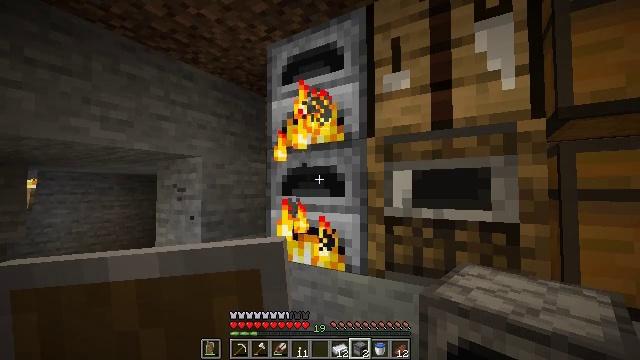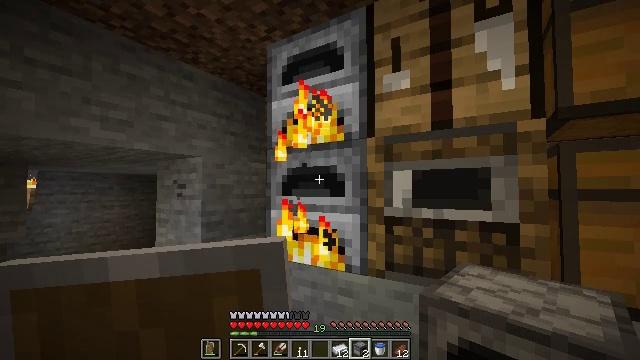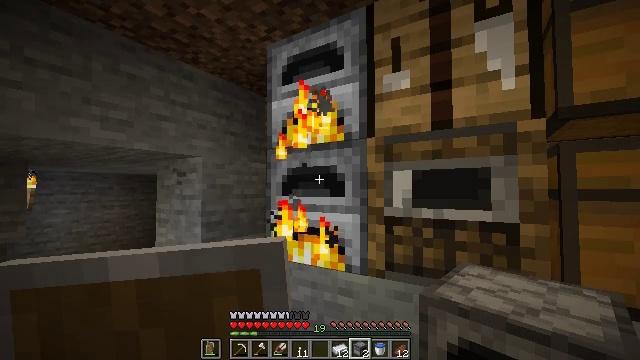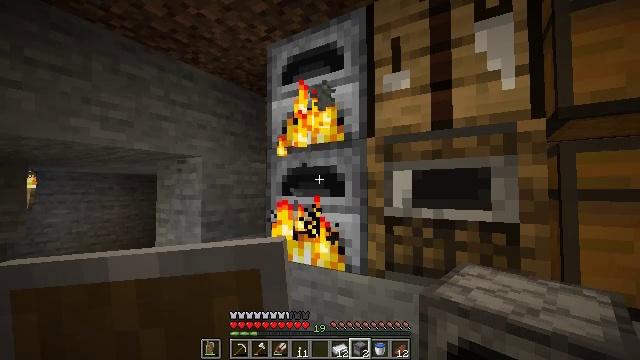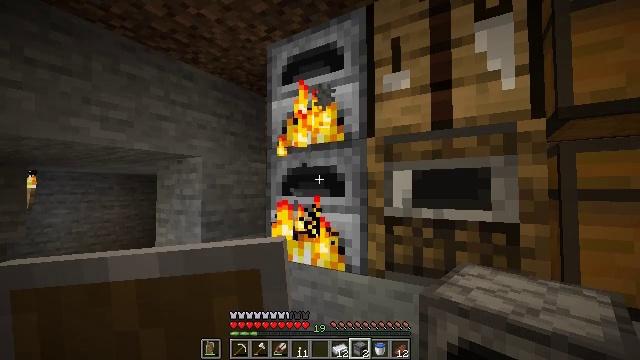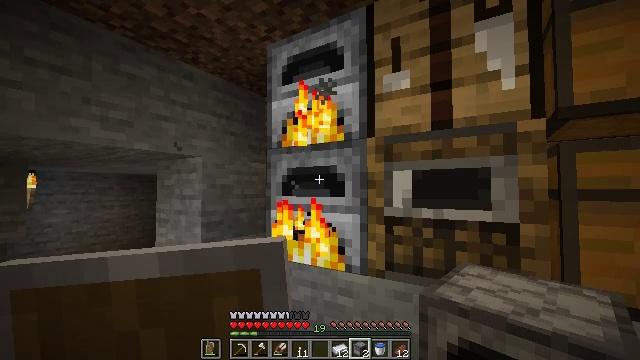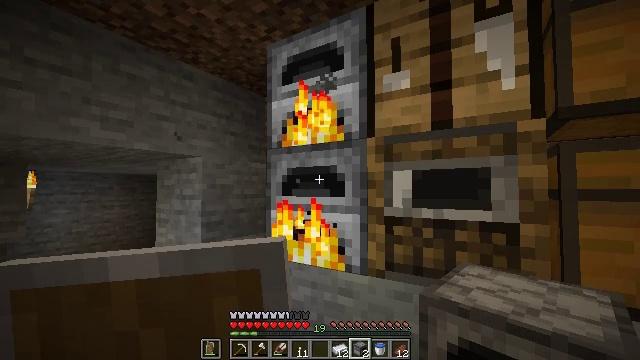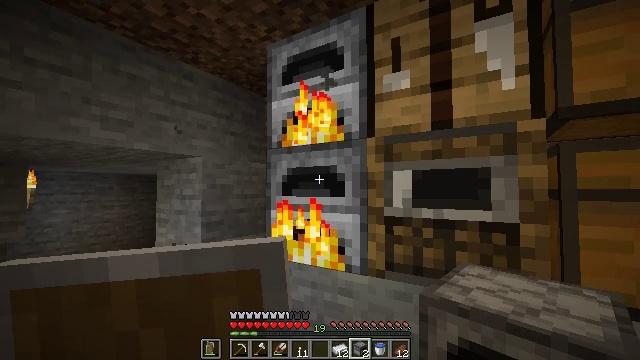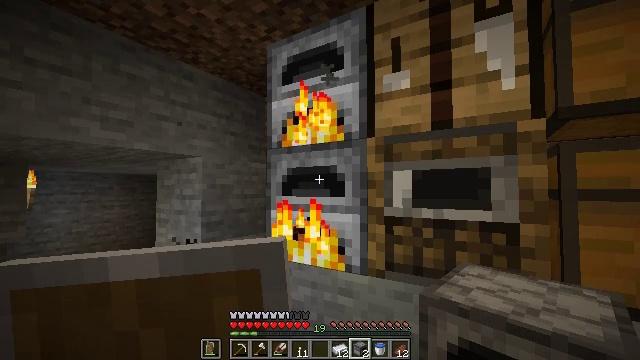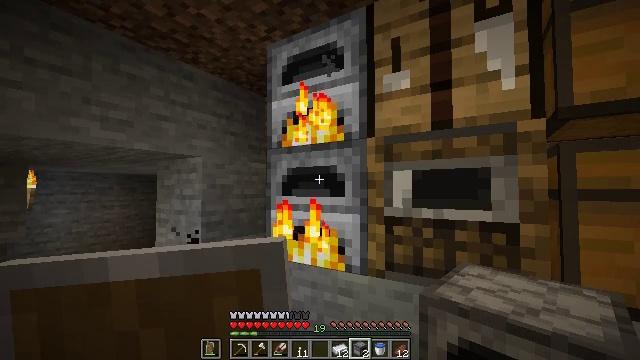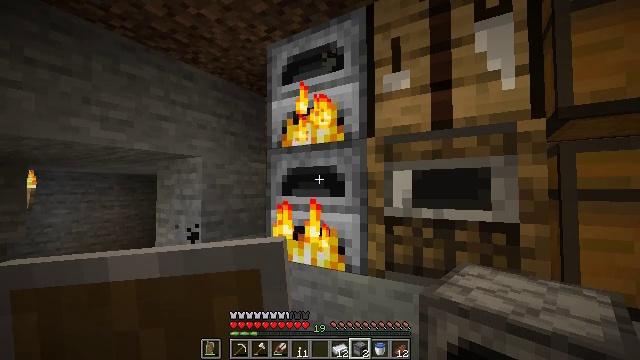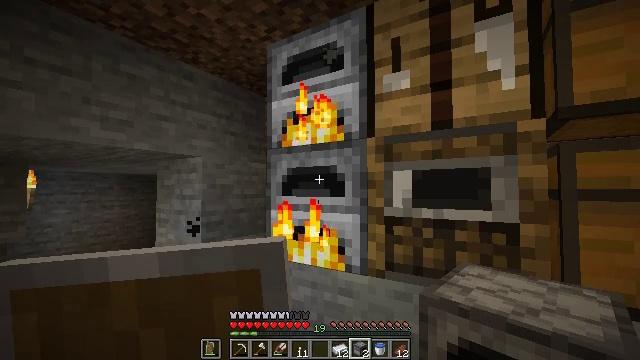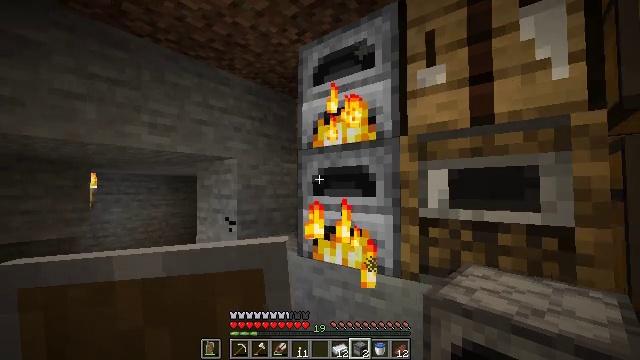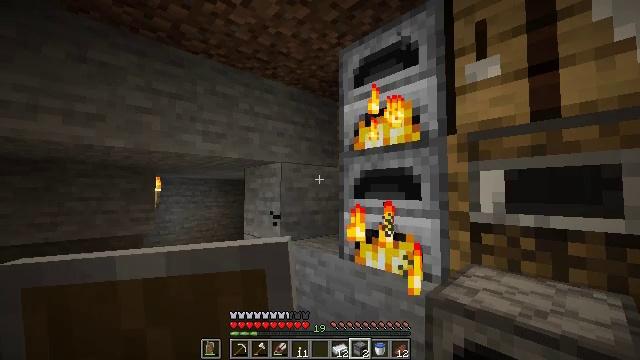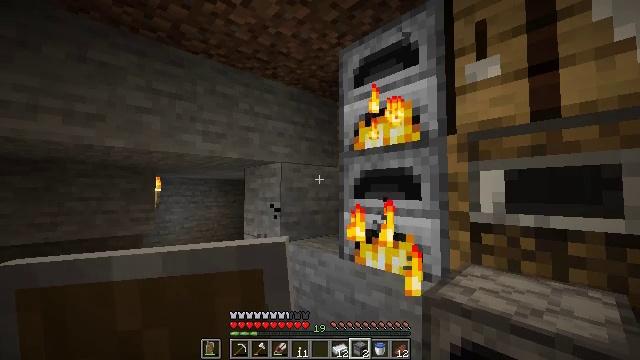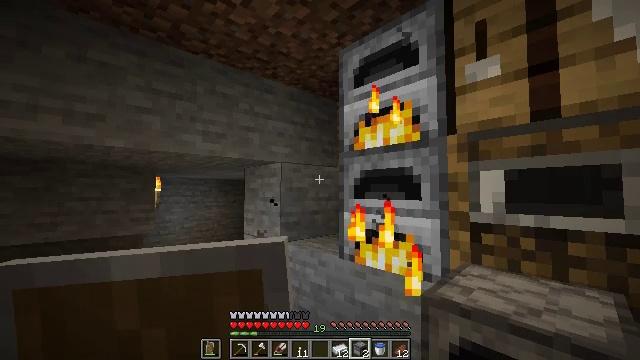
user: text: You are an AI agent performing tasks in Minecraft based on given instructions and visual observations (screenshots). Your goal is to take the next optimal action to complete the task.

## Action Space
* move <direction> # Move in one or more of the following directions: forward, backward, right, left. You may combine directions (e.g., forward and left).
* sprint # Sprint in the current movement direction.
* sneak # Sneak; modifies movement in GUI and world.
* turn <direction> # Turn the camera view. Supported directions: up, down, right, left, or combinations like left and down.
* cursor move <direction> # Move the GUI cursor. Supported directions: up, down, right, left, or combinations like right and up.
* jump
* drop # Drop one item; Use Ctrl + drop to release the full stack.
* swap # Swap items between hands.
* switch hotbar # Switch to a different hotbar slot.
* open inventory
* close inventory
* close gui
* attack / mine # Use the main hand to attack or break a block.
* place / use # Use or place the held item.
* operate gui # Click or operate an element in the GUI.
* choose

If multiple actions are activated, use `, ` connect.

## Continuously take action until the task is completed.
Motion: motion action
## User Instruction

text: Use the furnace to smelt stone into smooth stone.
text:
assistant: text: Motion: no_op
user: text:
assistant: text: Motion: no_op
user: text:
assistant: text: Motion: no_op
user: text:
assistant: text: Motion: no_op
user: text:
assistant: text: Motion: no_op
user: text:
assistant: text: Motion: no_op
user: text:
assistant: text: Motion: no_op
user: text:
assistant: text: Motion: no_op
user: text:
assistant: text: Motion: no_op
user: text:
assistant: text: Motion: no_op
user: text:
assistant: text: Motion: no_op
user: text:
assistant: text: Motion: turn left
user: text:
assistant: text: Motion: turn left
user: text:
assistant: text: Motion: no_op
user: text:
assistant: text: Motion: no_op
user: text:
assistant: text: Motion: no_op
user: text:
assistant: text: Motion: no_op
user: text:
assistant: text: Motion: no_op
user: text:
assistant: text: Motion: no_op
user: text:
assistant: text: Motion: no_op
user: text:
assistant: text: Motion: no_op
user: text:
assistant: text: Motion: no_op
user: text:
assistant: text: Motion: no_op
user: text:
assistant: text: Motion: no_op
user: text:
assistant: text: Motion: no_op
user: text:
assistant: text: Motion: no_op
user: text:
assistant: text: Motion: no_op
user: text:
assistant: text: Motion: no_op
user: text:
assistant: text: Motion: no_op
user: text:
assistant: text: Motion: no_op